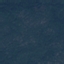
Land use / land cover: Forest